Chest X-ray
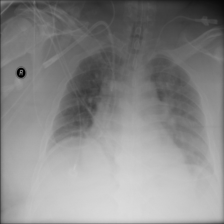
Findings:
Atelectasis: positive
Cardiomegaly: negative
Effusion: negative
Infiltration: negative
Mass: negative
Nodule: negative
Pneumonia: negative
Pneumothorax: negative
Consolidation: negative
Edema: negative
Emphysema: negative
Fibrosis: negative
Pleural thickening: negative
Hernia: negative